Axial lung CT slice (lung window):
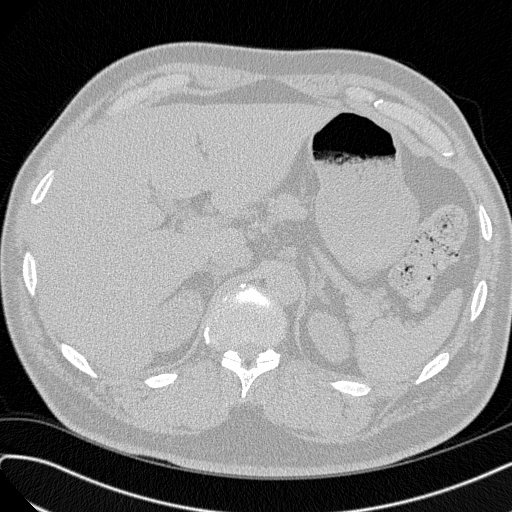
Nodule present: no